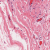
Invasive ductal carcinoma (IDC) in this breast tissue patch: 0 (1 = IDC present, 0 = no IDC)